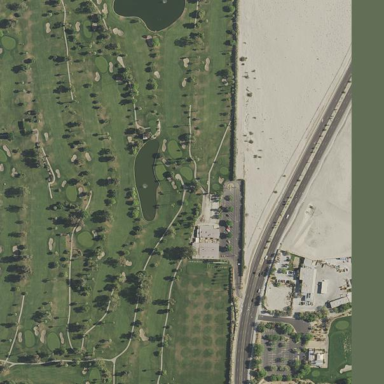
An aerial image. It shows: Golf course surrounded by greenery.